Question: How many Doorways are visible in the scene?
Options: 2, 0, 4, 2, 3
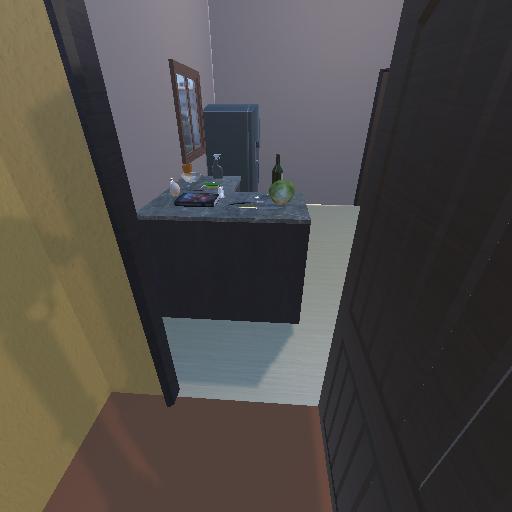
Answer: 2